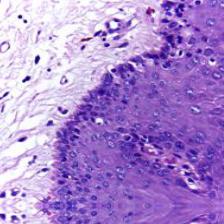
Diagnosis: Normal